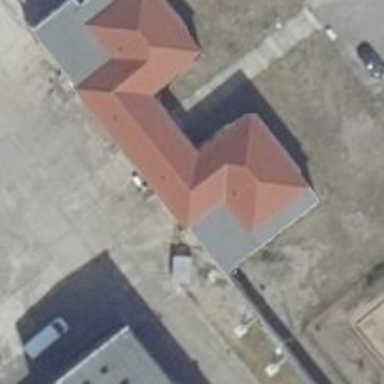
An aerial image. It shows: View of roof with edges.